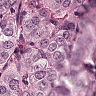
Metastatic tissue present: yes